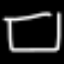
Label: square